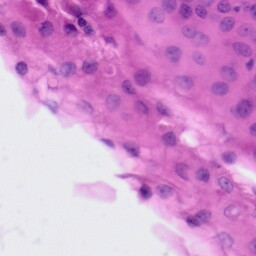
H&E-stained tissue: Tonsil